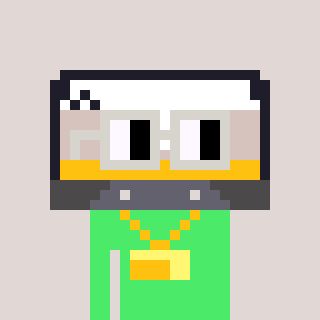
a pixel art character with square light gray glasses, a cassette tape-shaped head and a teal-colored body on a warm background